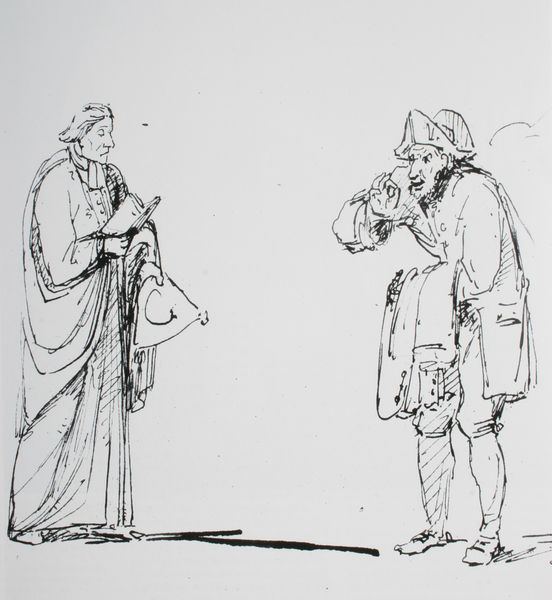
Titel: Priester und Kriegsveteran
Künstler: Friedrich von Gärtner
Standort: München
Institution: Architekturmuseum der Technischen Universität
Schlagwörter: mann, schatten, umhang, weiß, frau, geste, hut, hüte, männer, schwarz, skizze, zeichnung, rock, jacke, mütze, gelehrte, gewand, haare, mantel, schuhe, kaiser, karikatur, ernst, lesen, robe, socken, buch, schwarz weiß, karrikatur, bleistift, napoleon, dreispitz, tinte, talar, pfarrer, priester, religiös, predigt, verbeugung, hugenotten, zweispitz, konversation, bischhof, g, #mann